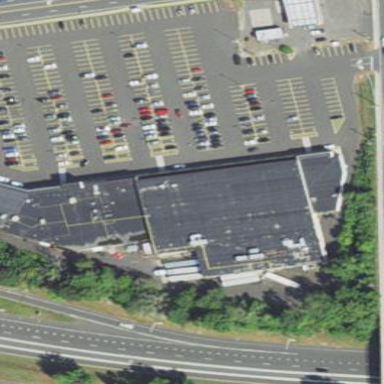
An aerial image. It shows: Retail building housing supermarket.